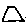
Label: triangle